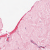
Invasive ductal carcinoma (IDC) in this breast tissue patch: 0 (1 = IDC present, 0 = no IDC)